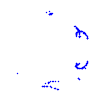
Particle: proton